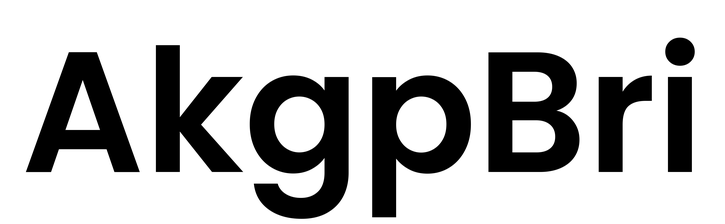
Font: Poppins-SemiBold